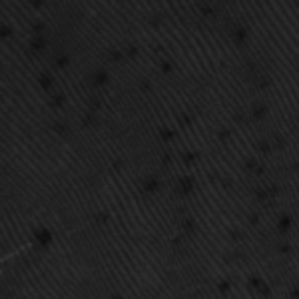
Label: frost